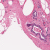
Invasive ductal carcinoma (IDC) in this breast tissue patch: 0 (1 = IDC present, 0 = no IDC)